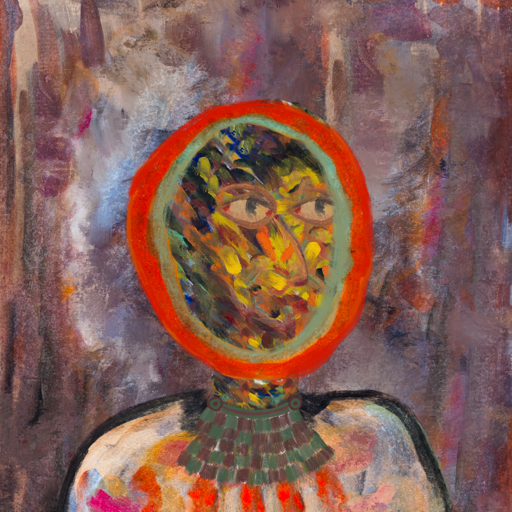
Background: Hypocrite, Head And Neck Side: An_Impression, Face Side: GypsyMother, Bust: Childish, Hair Side: Sisters, Head Accessory: Blank, Second Necklace: After_Raid, Necklace: Blank, Baby: Blank